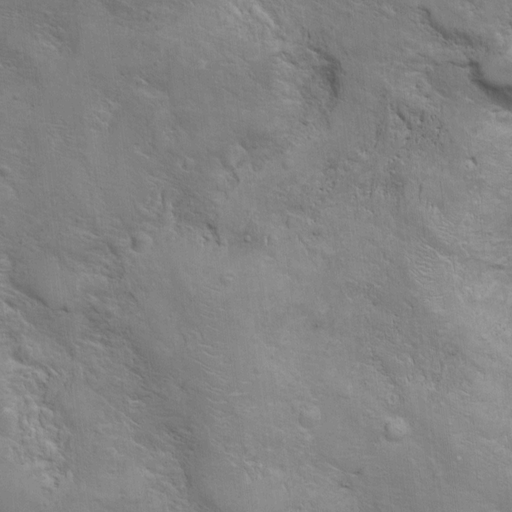
Classes present: Background